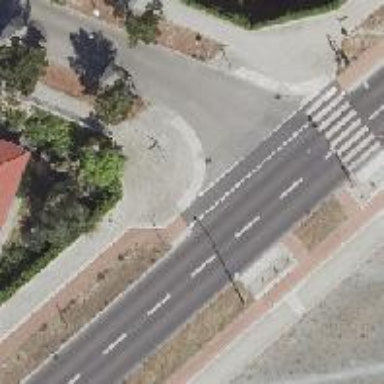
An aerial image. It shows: Uncontrolled crossing along footway.